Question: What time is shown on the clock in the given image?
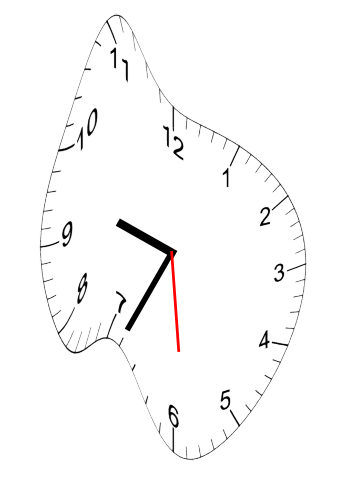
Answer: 09:34:29